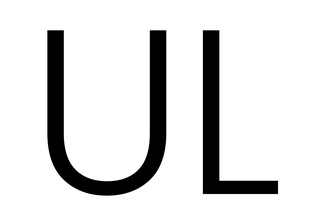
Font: Poppins-Light